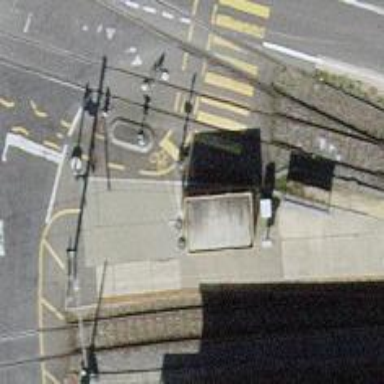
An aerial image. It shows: Railway halt.